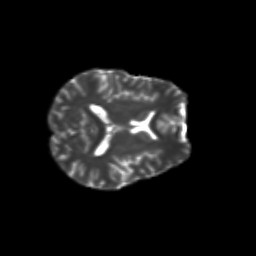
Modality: T2w
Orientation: axial
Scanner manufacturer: siemens
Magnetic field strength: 3 T
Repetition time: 9.2 s
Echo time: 0.084 s